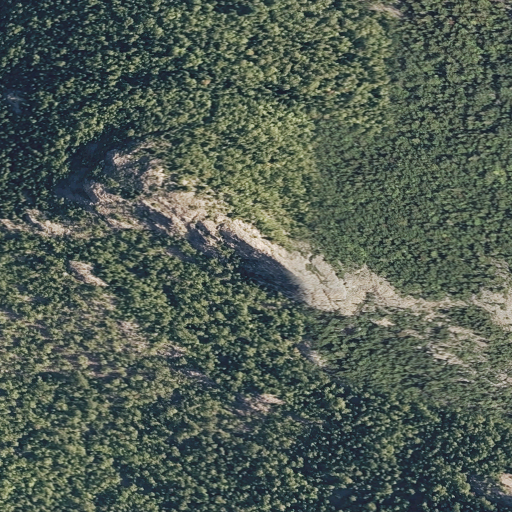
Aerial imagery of mountain in Maine named Big Peaked Mountain containing deciduous forest, mixed forest, grassland, evergreen forest, and barren land